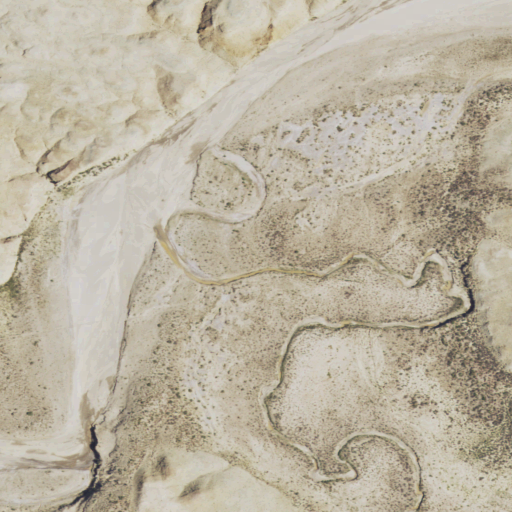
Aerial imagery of valley in Wyoming named Grindstone Wash containing shrub and barren land